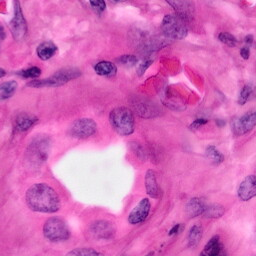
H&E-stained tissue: Pancreatic